Question: I am trying to create a navigation drawer that looks like the one used in the Google Camera app (<URL>
I am pretty sure that they used the navigation drawer but I don't know how they managed to get the items in the drawer animated like that. So, how can I do that?
Another thing I like about it is that 'onResume' of the camera app it shows a short preview of the items in the drawer and then hides them automatically. Any ideas on how to achieve that?
This is what it looks like when the items slide back in:

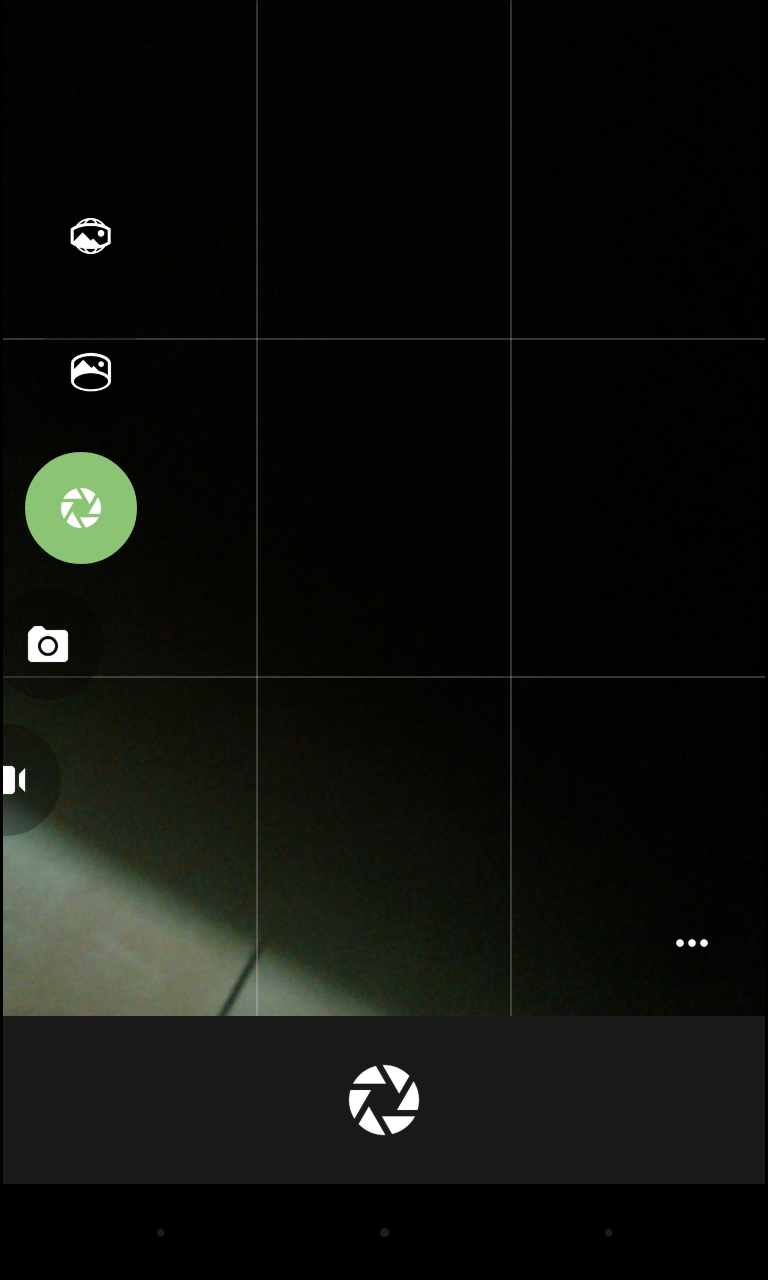
Answer: that's pretty simple.
The 'DrawerLayout' have a listener <URL>
in this listener you use the 'onDrawerSlide(View drawerView, float slideOffset)' to animate your views based on the 'slideOffset'
probably something like (that's API14, if you want back-compatible check nine-old-android library):
'''
for(int i = 0; i < itemCount; i++{
View item = viewGroup.getChildAt(i);
float viewOffset = i * (slideOffset / viewGroup.getChildCount());
if(slideOffset > viewOffset){
item.setTranslationX(- (slideOffset - viewOffset) * item.getWidth();
}
}
'''
I wrote the above code 100% untested and directly on StackOverflow website, there're probably a few typos and you might need to fine/tune or adjust the math. But hopefully you got the idea of it and can develop from it